Aerial crown-view tile of a tropical tree (Barro Colorado Island, Panama), acquired 20240813:
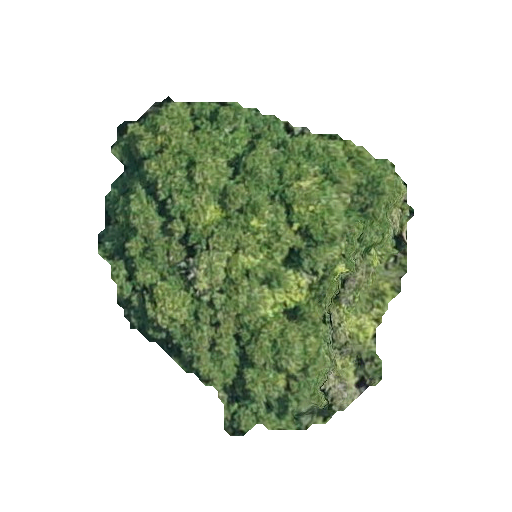
Species: Prioria copaifera
GBIF accepted scientific name: Prioria copaifera
Crown area: 114.478 m²